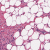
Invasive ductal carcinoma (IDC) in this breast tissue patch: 0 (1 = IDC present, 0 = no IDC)